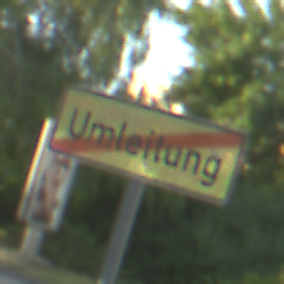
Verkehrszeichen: EndeDerUmleitungsankuendigung
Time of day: SunriseSunset
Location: Outdoor (Suburban)
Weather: PartlyCloudy
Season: NotSpecified
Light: Natural